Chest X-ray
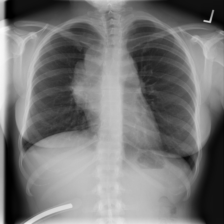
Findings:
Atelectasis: negative
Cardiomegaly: negative
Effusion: negative
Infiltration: negative
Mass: negative
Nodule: negative
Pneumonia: negative
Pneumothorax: negative
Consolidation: negative
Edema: negative
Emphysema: negative
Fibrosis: negative
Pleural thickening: negative
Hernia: negative